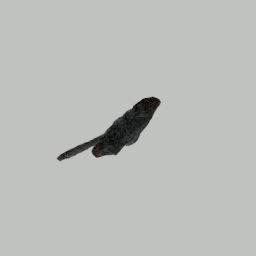
Label: nature